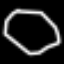
Label: octagon